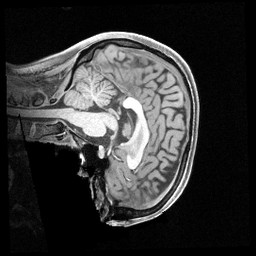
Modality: T1w
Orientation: sagittal
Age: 22
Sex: female
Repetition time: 2.4 s
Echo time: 0.00222 s